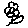
Label: flower